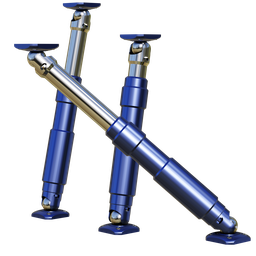
Label: mechanical